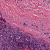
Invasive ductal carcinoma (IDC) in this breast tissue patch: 1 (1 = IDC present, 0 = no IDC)